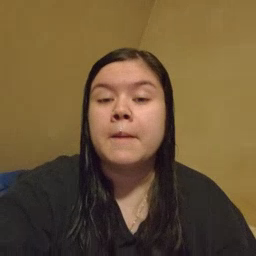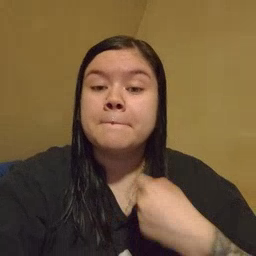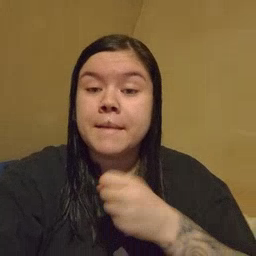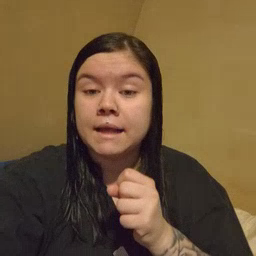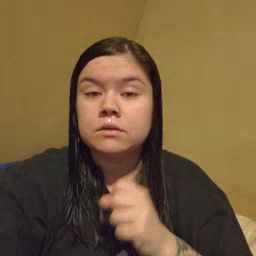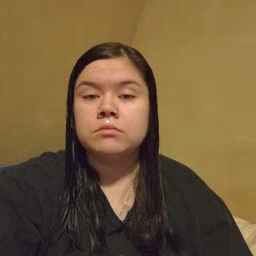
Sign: make